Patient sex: M
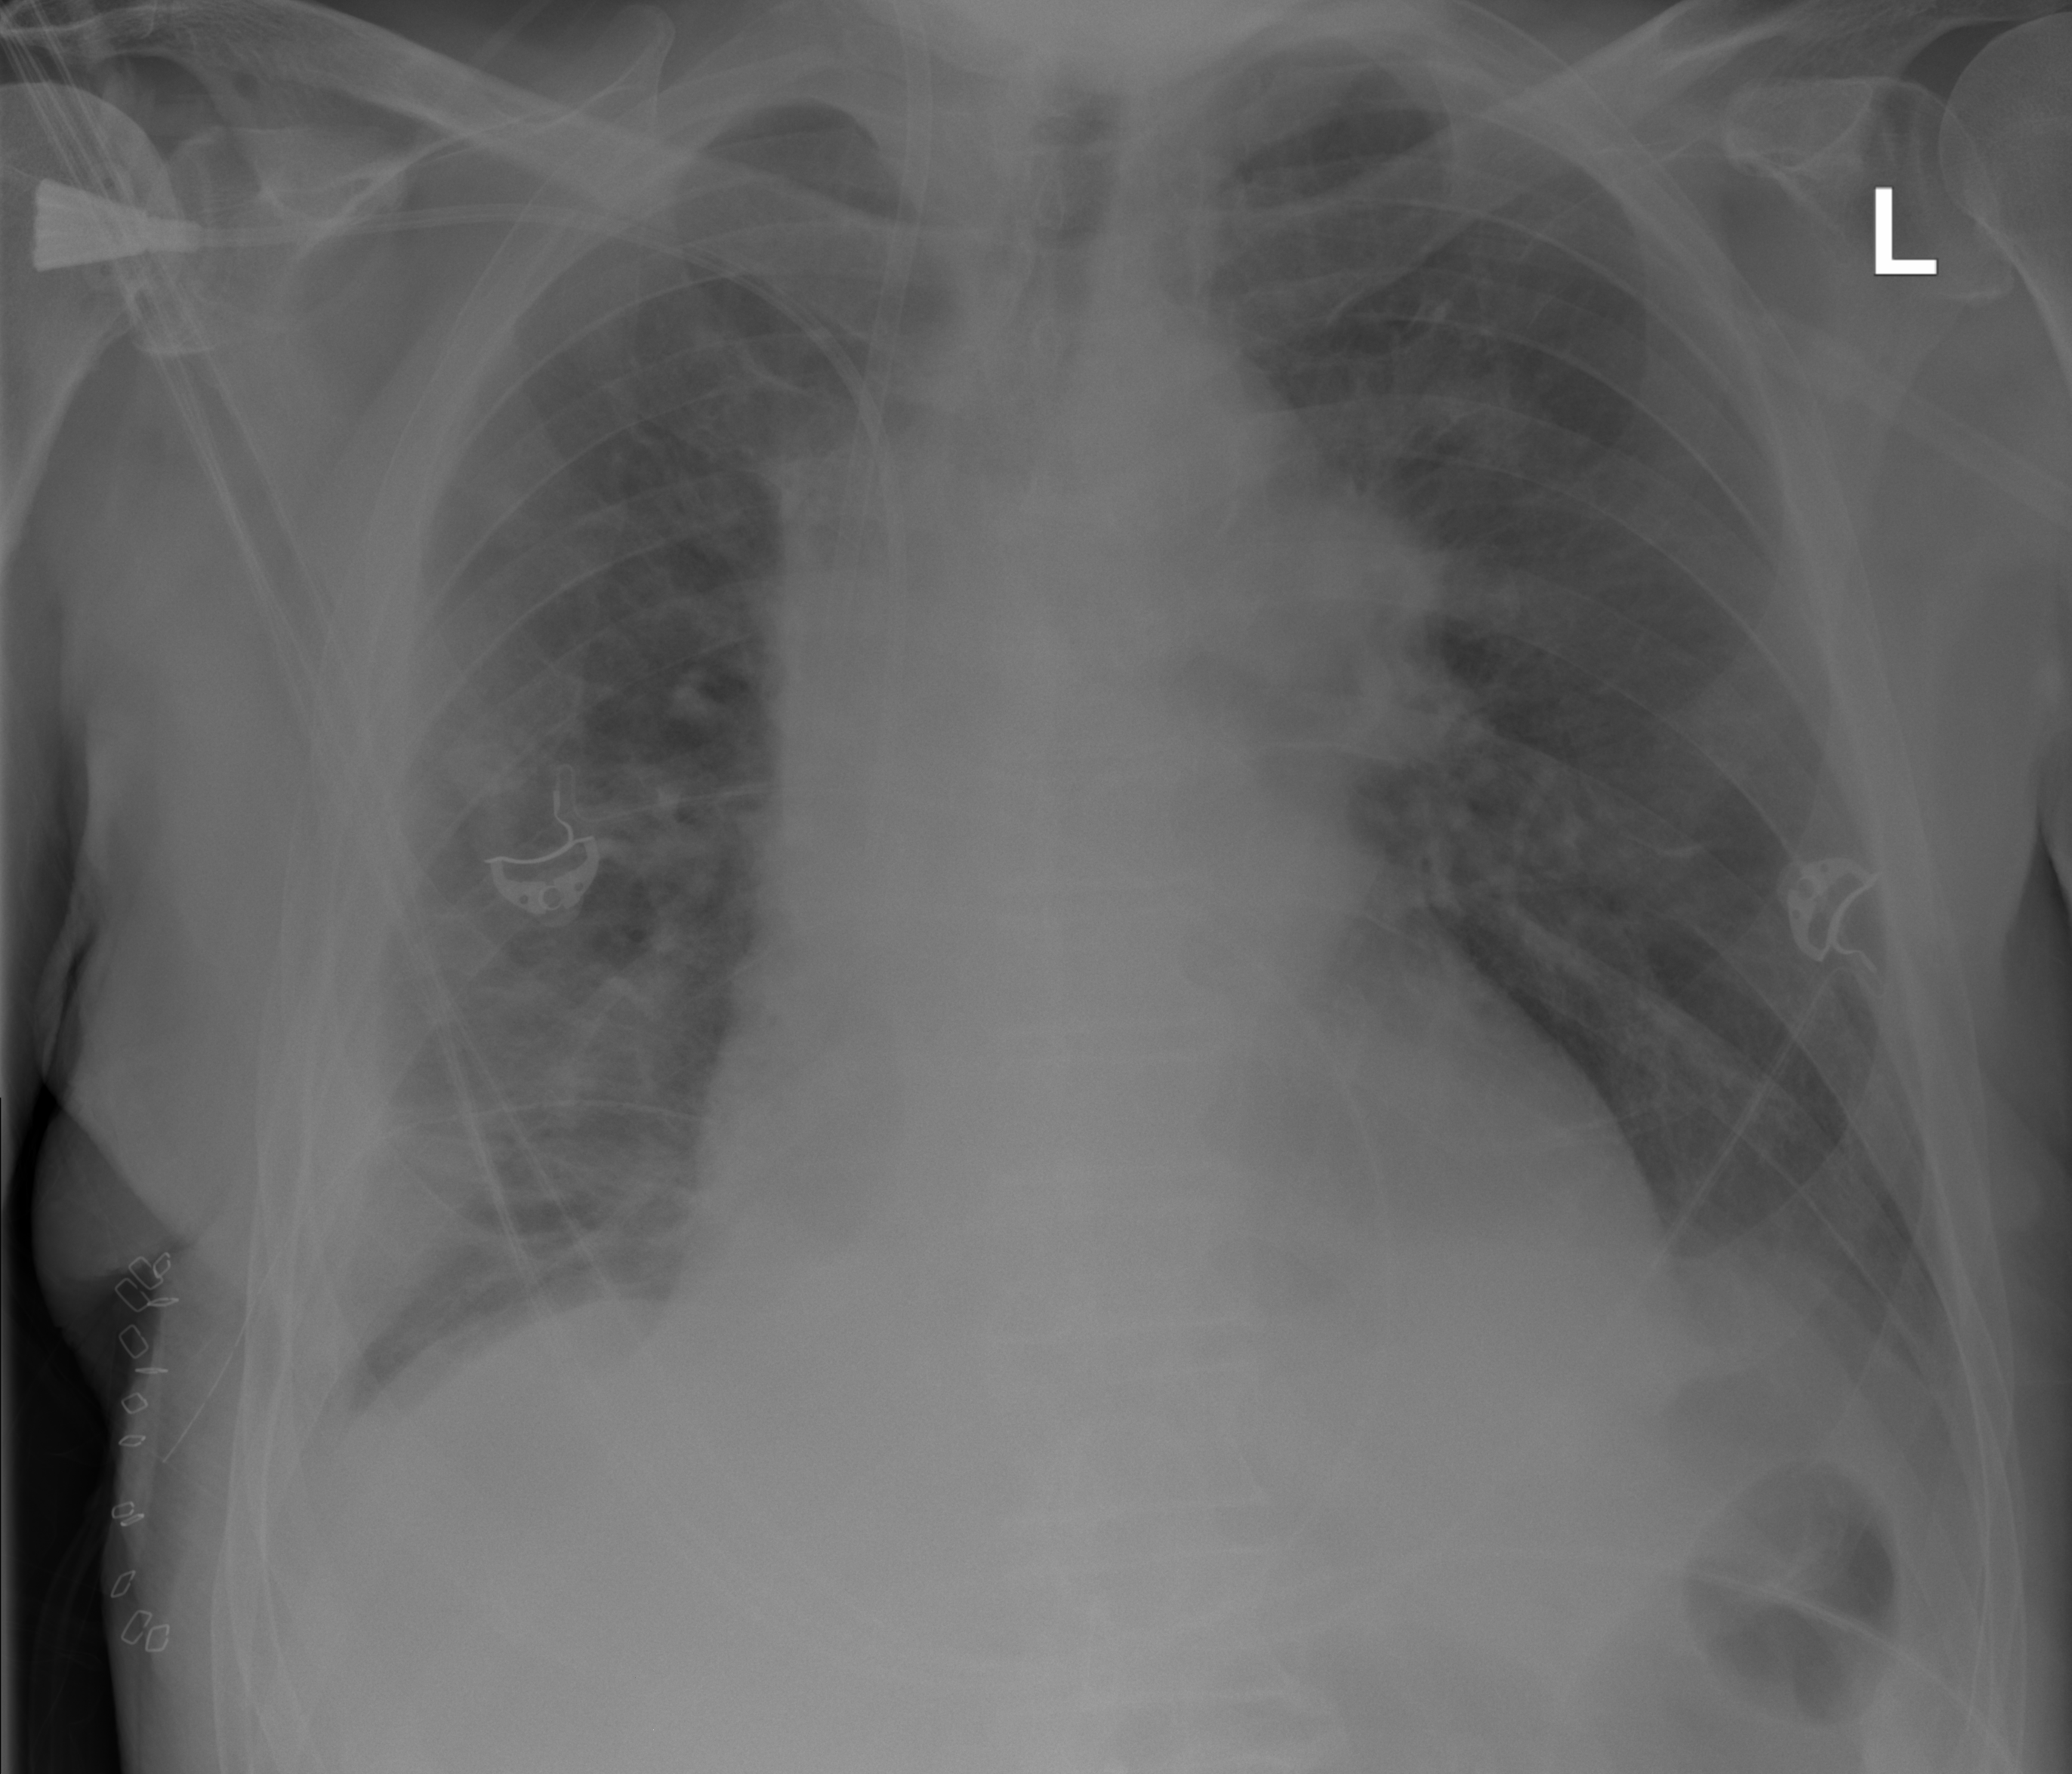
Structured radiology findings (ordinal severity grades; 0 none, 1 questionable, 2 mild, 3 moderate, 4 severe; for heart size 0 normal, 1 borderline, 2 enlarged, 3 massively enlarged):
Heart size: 2
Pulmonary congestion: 0
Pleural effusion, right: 2
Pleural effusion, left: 1
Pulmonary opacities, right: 2
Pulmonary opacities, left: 0
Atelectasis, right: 2
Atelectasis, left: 0